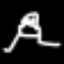
Label: frog